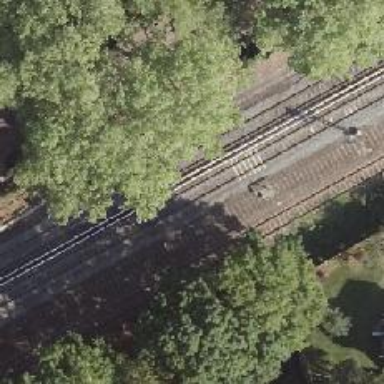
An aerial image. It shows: Railway signal.